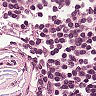
Metastatic tissue present: no